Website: crate-barrel
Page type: review-order
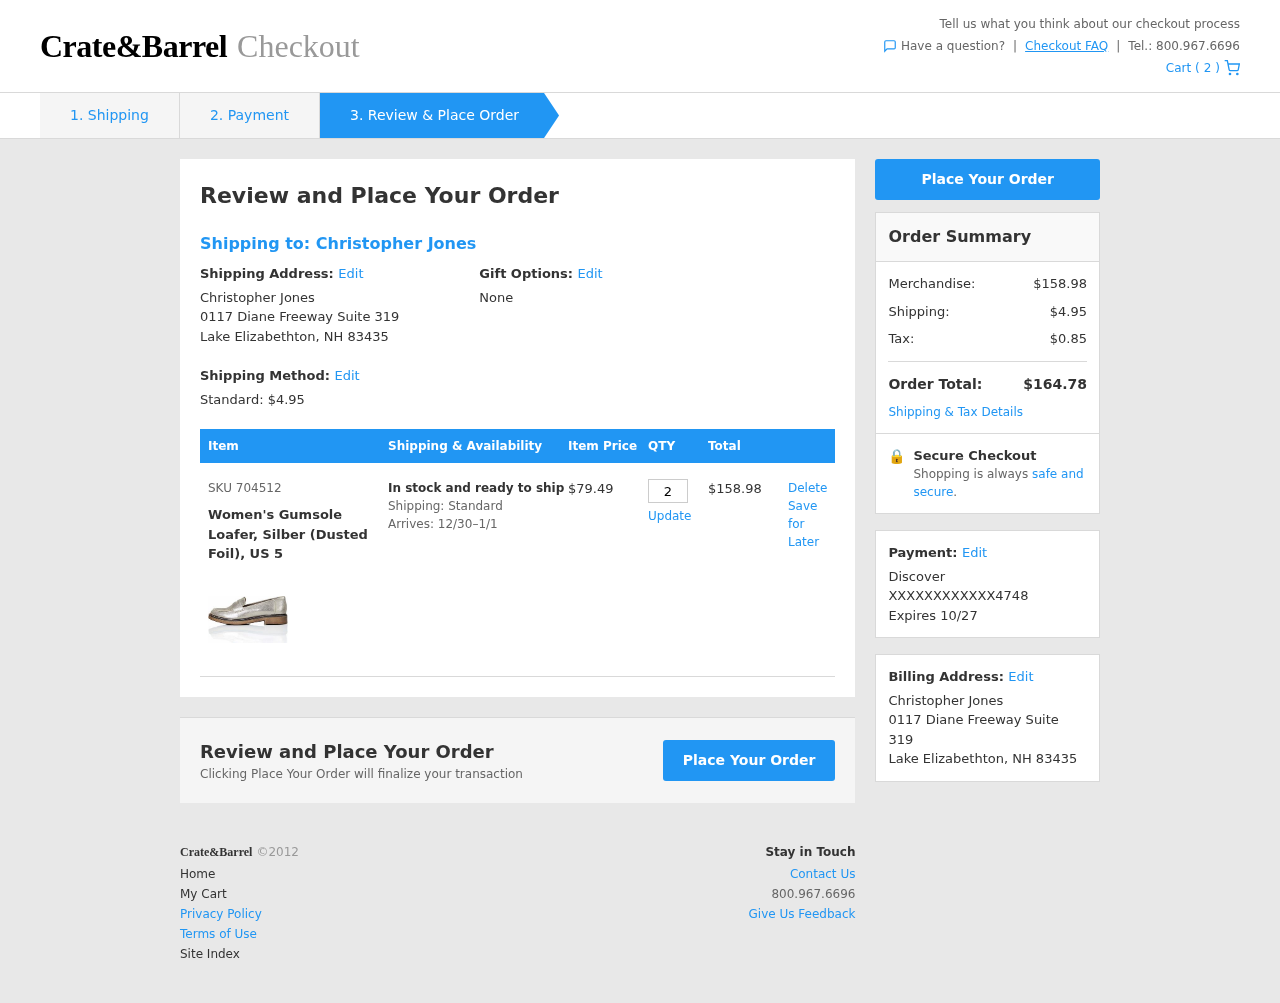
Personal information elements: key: PII_CARD_LAST4
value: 4748
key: PII_CARD_TYPE
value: Discover
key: PII_FULLNAME
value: Christopher Jones
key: PII_FULLNAME2
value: Christopher Jones
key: PII_STREET2
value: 0117 Diane Freeway Suite 319
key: PII_CITY2
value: Lake Elizabethton
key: PII_STATE_ABBR2
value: NH
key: PII_POSTCODE2
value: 83435
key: PII_CARD_EXPIRY
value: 10/27
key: PII_FULLNAME3
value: Christopher Jones
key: PII_STREET
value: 0117 Diane Freeway Suite 319
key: PII_CITY3
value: Lake Elizabethton
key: PII_STATE_ABBR3
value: NH
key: PII_POSTCODE
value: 83435
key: PII_POSTCODE_FULL
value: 83435
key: PII_POSTCODE_NUMERIC
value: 83435
Product elements: key: PRODUCT1_NAME
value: Women's Gumsole Loafer, Silber (Dusted Foil), US 5
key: PRODUCT1_PRICE
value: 79.49
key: PRODUCT1_QUANTITY
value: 2
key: PRODUCT1_SKU
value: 704512
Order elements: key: ORDER_NUM_ITEMS
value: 2
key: ORDER_SHIPPING_COST
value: $4.95
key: ORDER_DELIVERY_DATE
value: Arrives: 12/30–1/1
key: ORDER_SUBTOTAL
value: $158.98
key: ORDER_SUBTOTAL2
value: $158.98
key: ORDER_SHIPPING_COST2
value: $4.95
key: ORDER_TAX
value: $0.85
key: ORDER_TOTAL
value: $164.78